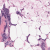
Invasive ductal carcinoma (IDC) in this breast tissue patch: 1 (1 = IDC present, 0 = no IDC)